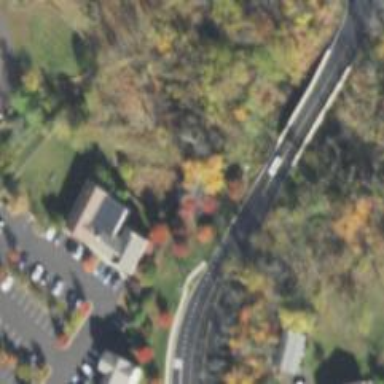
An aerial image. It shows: Secondary road crossing bridge.